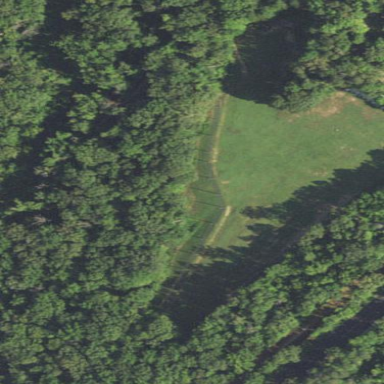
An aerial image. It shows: Grassy area designated as golf fairway.